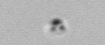
Label: detritus